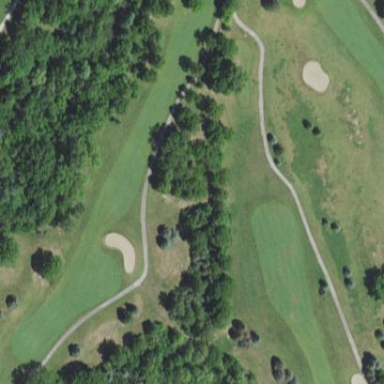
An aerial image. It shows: Golf fairway in the image.